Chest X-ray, PA view. Patient: 38 years old, sex M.
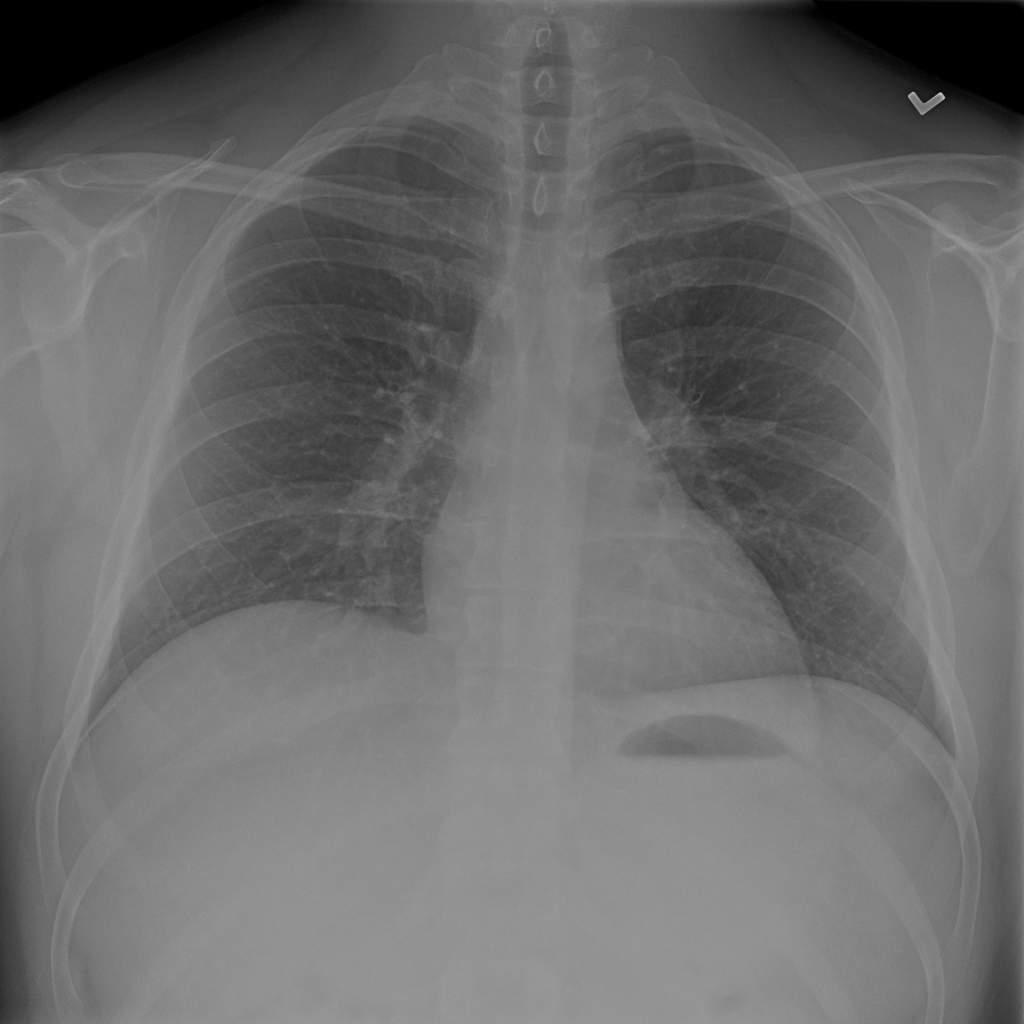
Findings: No Finding